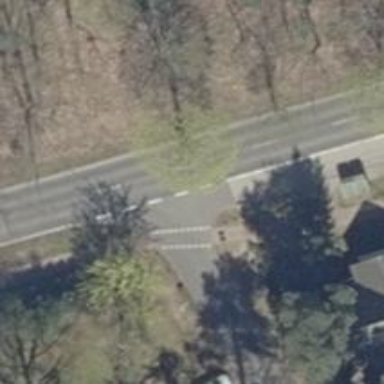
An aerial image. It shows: Road with "give way" sign.